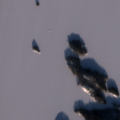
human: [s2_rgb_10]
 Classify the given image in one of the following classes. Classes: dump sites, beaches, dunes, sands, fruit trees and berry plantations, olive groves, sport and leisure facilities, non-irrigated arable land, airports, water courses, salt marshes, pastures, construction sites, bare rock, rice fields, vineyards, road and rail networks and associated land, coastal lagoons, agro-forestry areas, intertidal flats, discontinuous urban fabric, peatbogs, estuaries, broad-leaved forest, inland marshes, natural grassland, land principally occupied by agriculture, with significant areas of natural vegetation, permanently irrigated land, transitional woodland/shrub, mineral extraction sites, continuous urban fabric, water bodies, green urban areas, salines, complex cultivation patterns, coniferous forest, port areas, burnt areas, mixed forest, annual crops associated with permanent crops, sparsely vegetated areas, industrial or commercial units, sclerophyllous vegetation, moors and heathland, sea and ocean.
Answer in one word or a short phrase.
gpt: mixed forest, water bodies